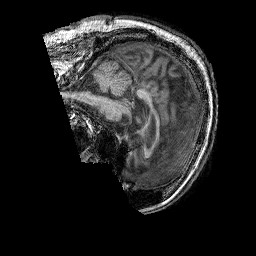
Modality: T1w
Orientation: sagittal
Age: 49
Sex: male
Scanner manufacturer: siemens
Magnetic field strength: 3 T
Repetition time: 2.25 s
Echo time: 0.00411 s